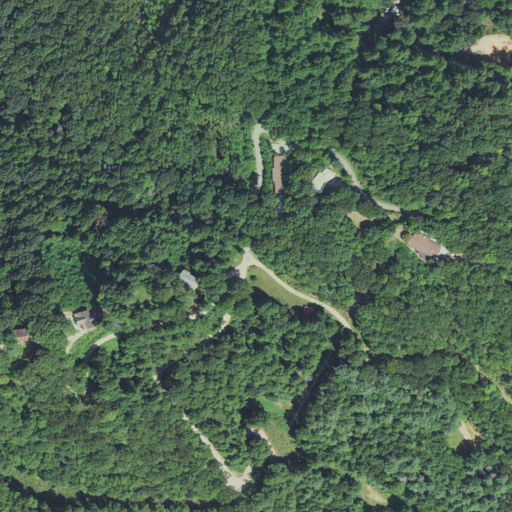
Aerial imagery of gap in North Carolina named Charley Gap containing deciduous forest, open development, mixed forest, and low intensity development